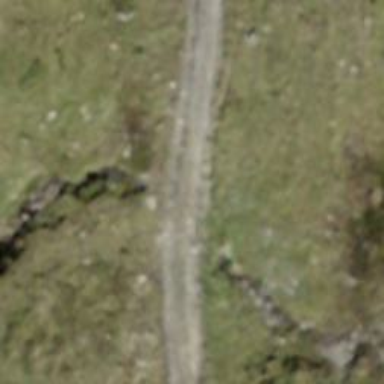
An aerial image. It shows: Dirt track road with grade3 tracktype.